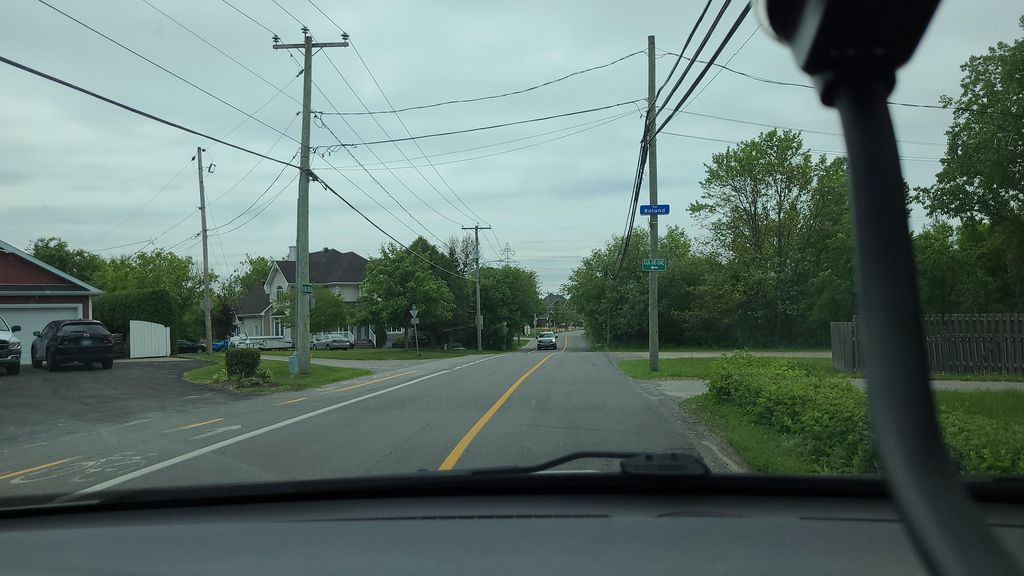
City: montreal